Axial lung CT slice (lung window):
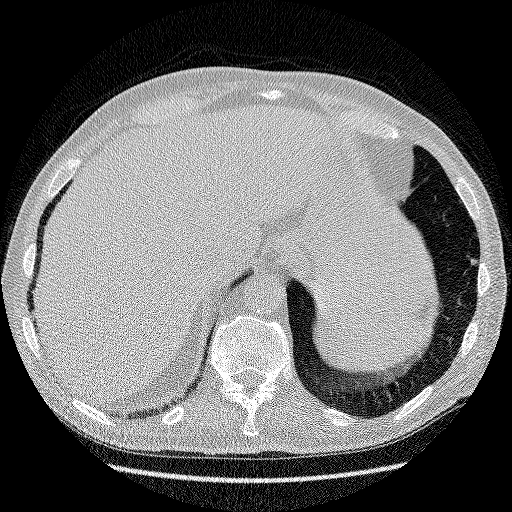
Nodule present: no